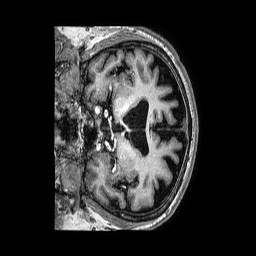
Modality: T1w
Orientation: coronal
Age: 69
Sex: male
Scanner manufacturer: philips
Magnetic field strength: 3 T
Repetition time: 0.006766 s
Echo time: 0.003095 s